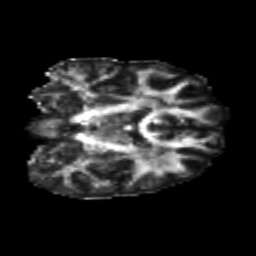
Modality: FA
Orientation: coronal
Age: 24
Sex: female
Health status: healthy
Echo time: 0.074 s